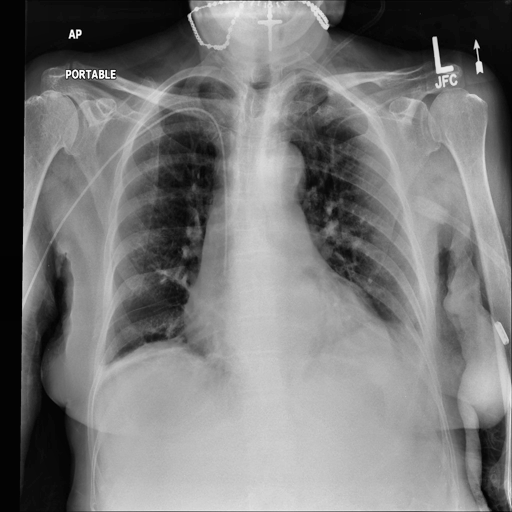
Finding: NORMAL